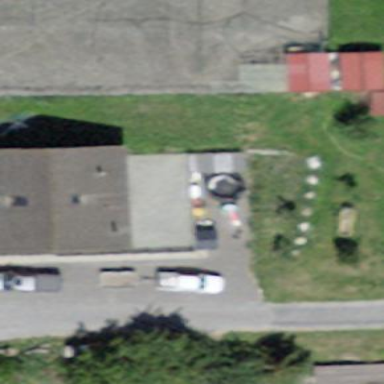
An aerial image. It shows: Simple house.